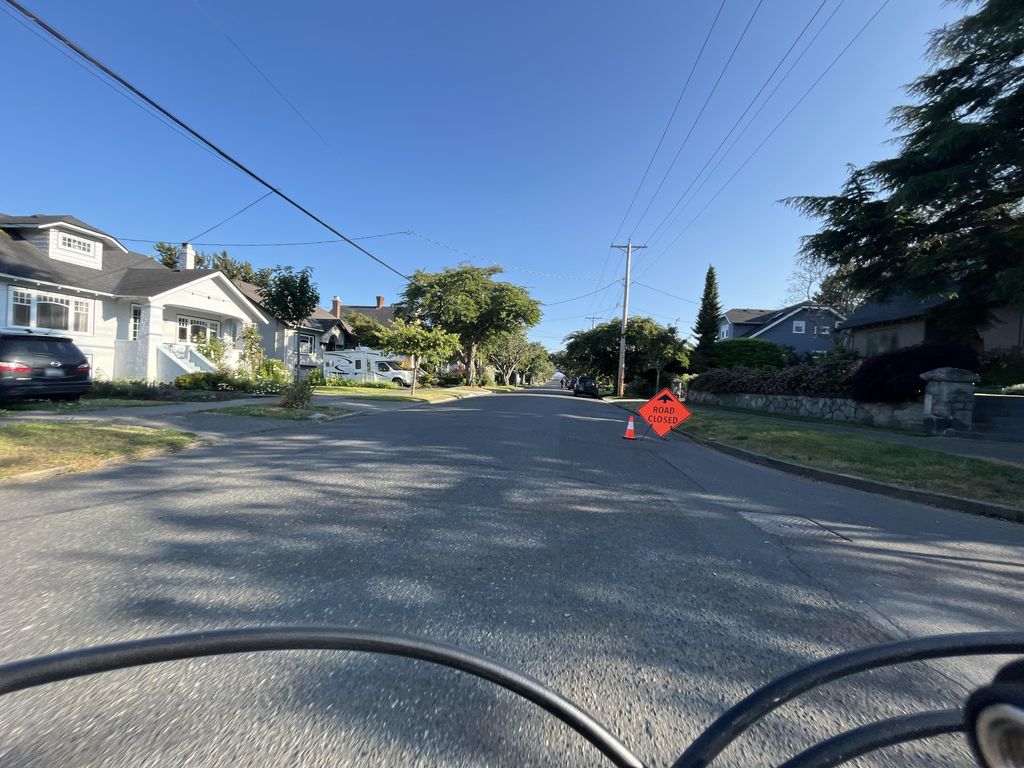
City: victoria